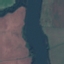
Land use / land cover class: River